Question: I just started making games and I decided for my next project to use either flashdevelop or flex builder. Reason being is because you can embed just about everything and for licensing purposes and it recommended the the game is compiled into one file. flex sdk is good with that type of stuff.
As of right now I decided to use flashdevelop. but recently it's been kicking my behind. First I wasnt able to use ui class (e.i. buttons, and textboxes) probably because of something stupid I did. Now for some reason I can not compile my applications. When I compile, nothing happens, no errors, no nothing. below is a screenshot of what happens when I compile.
Yes i installed debugger and yes I installed sdk

So now I was thinking about just going with flex builder. Not sure which one is more easier to assemble and use. But I do know the flex builder community is bigger, and they have a much better documentation. I am good with actionscript, but I am not so good with using flex.
My ultimate question is...
Which one is easier to assemble
which one is easier to use
which one is BETTER overall
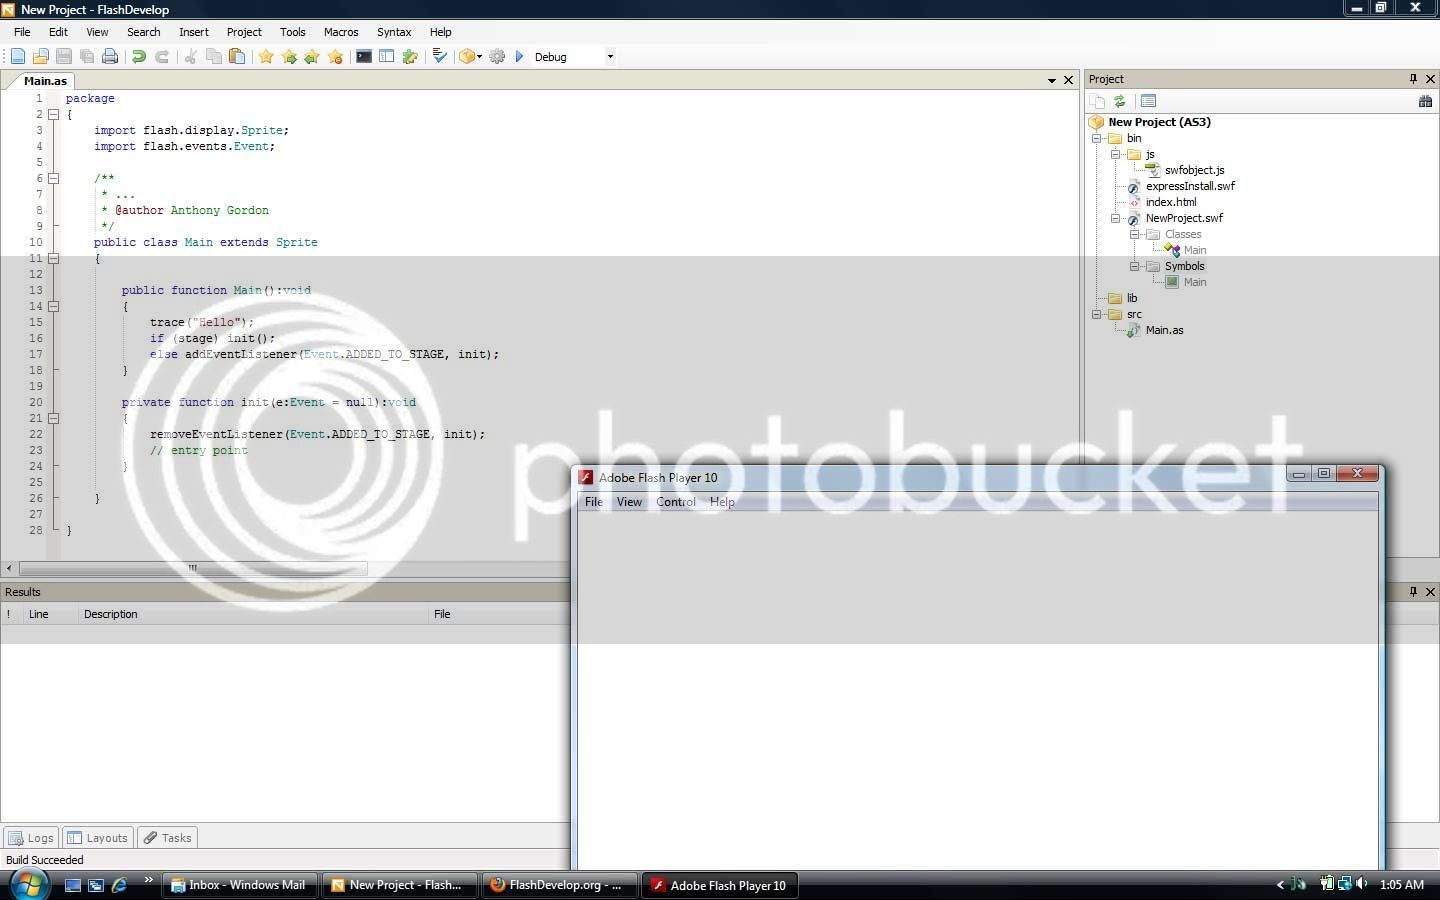
Answer: as far as not compiling goes, looks like it compiled just fine.
I don't know what you're expecting to see from the code other than the "Hello"
to see that open up your output window (under View)
Whether you use flex or flashdevelop, you end up using the same compiler.
Like Adam, I find flashdevelop easier to use than flex, but that's because I've used it more (flex trial expired and FD didn't)
And plus I'm fast with FD, like really fast :)
Try some of the shortcuts:
- - - - -
I'm sure that flax does most of this as-well, but when you're already used to this then switching slows you down.
I had the same issues when I started working with FD. What it boils down to is that flex has a bunch of libraries that it's using that FD doesn't unless you link to them, and sometimes even then.
But once you start compiling your libraries and assets into SWCs you will be able to compile them through Flash and Flex. Which can be handy (like when you're working with other developers)
FD doesn't have a profiler, but this has not prompted me to stop using it. When I need some debugging and trace isn't enough I add the demonsters debugger class: <URL> it's pretty powerful, but you still can't step through your code.
** Update - Flash Develop has had a profiler for a few versions now, It's good for watching memory use, but I still end up using monster debugger a lot. You can use debug in Flash Develop as-well and step through your code.**
FD doesn't have the UI that flex does, and for developing mxml it is a bit more tedious, but at pure as3, I find FD is all I need. Well than and Flash to create my SWCs